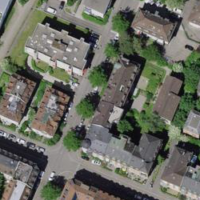
EUNIS habitat code: 54
Species observed at this site:
Saxifraga androsacea
Astragalus alpinus
Circaea lutetiana
Dactylorhiza majalis